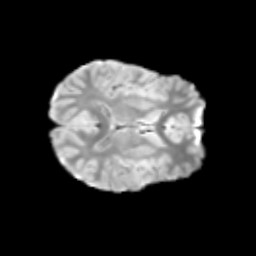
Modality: T2w
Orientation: axial
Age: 12
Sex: male
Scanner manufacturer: siemens
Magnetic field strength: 3 T
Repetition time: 3.8 s
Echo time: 0.07 s